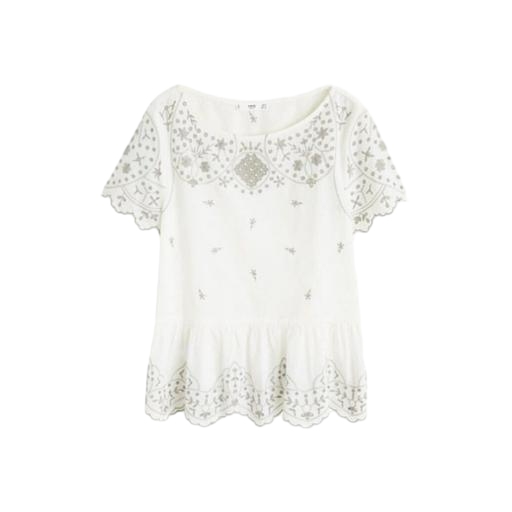
embroidered short-sleeve blouse, white embroidered georgette top, white embroidered peplum top, white background